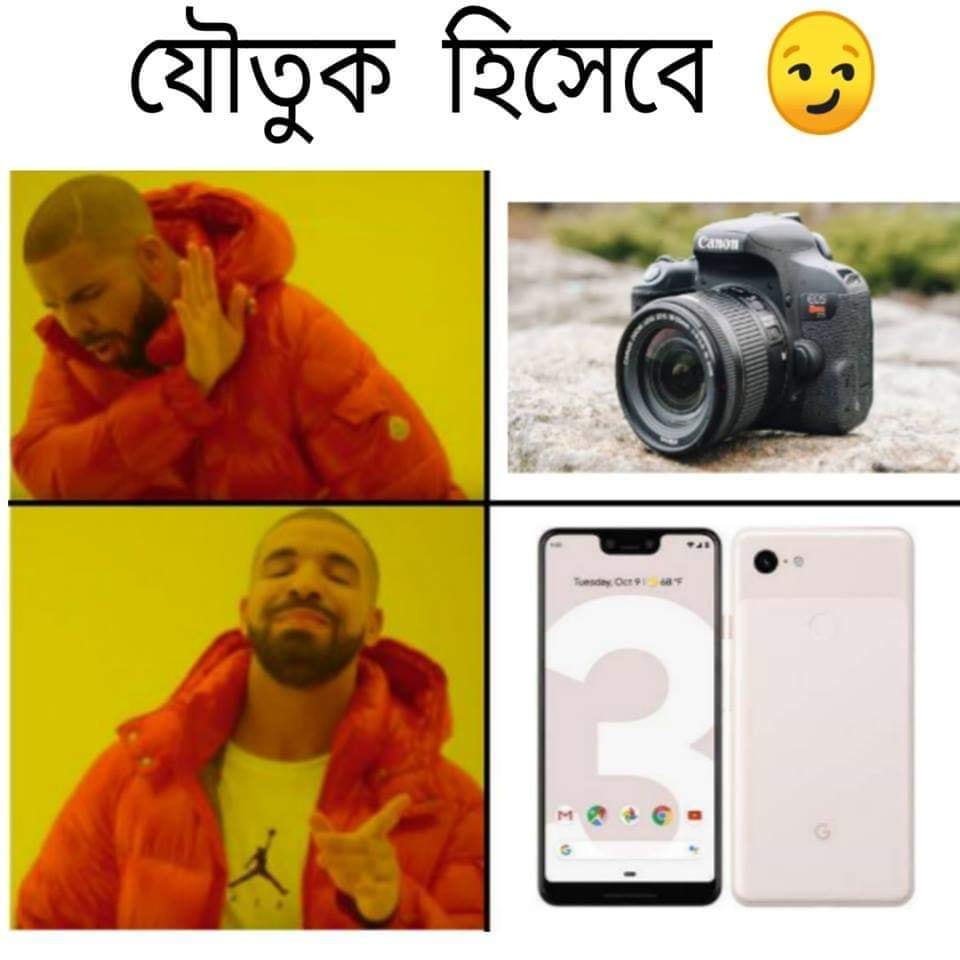
Caption: যৌতুক হিসেবে
Label: non-hate